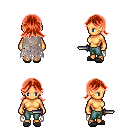
a pixel art fantasy rpg character, female body template, human, tanned skin, gray tattered cape, teal pants, red loose hair, gray slippers, dagger, four views (front, back, left, right), 2x2 character sprite sheet, small pixel art, hard edges, no anti-aliasing